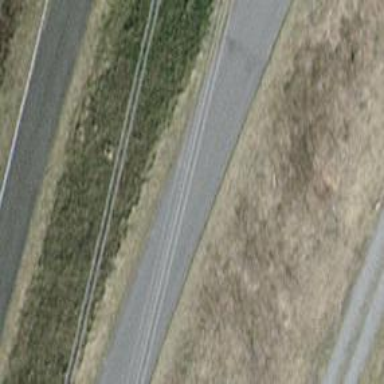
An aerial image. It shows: Asphalt track with grade 1 quality and embankment.